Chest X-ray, PA view. Patient: 40 years old, sex F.
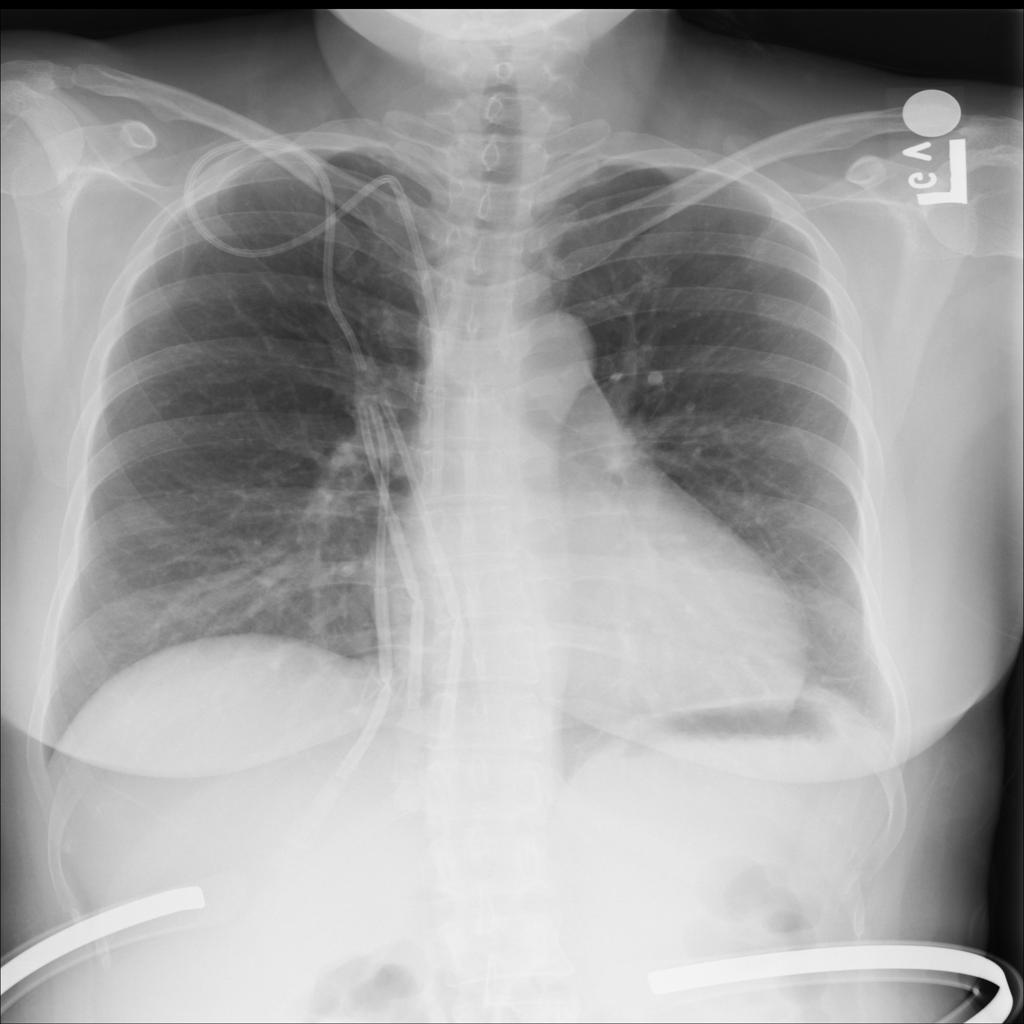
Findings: No Finding